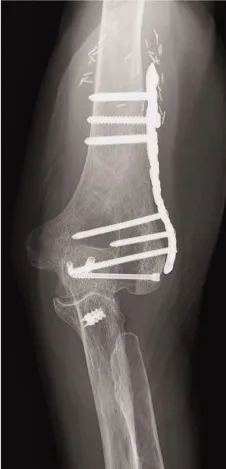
Follow-up radiograph and photograph obtained 12 months after surgery. Anterior-posterior.
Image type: radiology (x_ray)